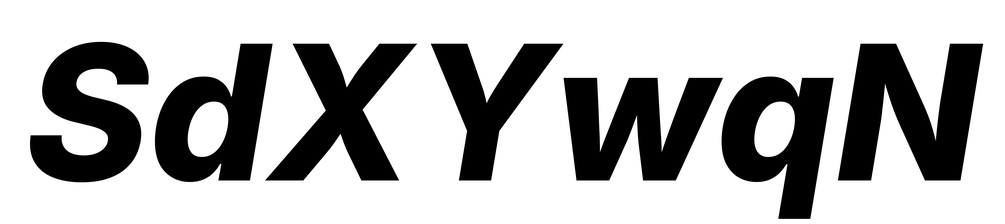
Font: Inter-Italic_ExtraBold_Italic